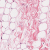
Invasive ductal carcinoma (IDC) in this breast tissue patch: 0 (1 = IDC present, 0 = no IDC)